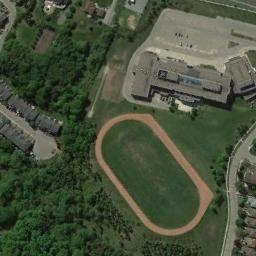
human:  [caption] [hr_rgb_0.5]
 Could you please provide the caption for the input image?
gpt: The ground track field is next to a grove of trees and some houses arranged neatly beside .

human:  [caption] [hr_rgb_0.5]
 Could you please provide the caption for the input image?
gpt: Many buildings are near the ground track field .

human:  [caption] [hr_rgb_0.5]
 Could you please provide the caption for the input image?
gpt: There is a building next to the track and field .

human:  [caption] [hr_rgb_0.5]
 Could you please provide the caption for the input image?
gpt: The track and field built on the lawn is next to the forest and buildings, And there is a road distance from the residential area .

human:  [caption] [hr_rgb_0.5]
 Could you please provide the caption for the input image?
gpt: There are many green trees beside the ground track field with a brown track .